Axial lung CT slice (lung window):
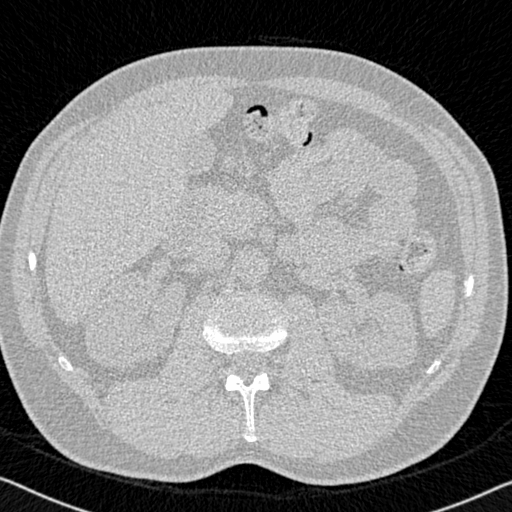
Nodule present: no